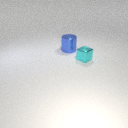
small cyan metal cube in front of large blue metal cylinder